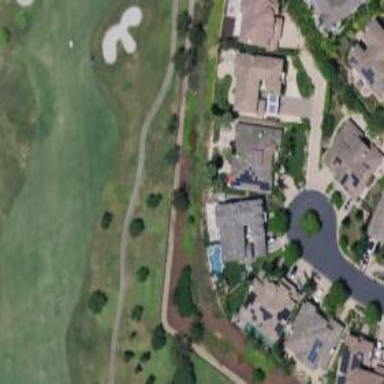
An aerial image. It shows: Service road designated as golf cart path.